Question: I want to have my Bootstrap tabs flush with my page header (mock shown below), but having the header taller than the other tabs causes everything to break. How can I do this?

'''
<ul class="nav nav-tabs" role="tablist">
<li><h1>Header</h1></li>
<li class="active"><a href="#">Tab 1</a></li>
<li><a href="#">Tab 2</a></li>
<li><a href="#">Tab 3</a></li>
<li class="pull-right"><button id="new-thing" class="btn btn-primary">New</button></li>
</ul>
'''
Here is the font size and margin spacing I want. Now I just need the tabs flush with the bottom border.
<URL>
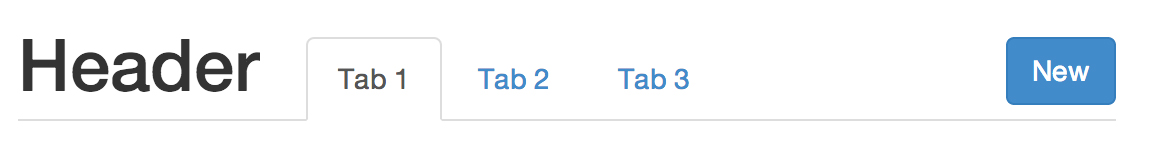
Answer: Delete margin
'''
li h1 { margin: 0}
'''
Options
- 'margin-top'<URL>